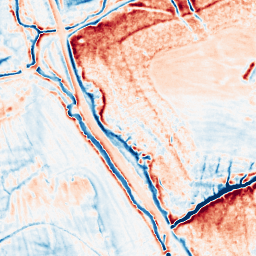
Category: classical
Decomposition family: uniform
Decomposition parameters: size: 10
Upsampling method: linear_exact
Upsampling parameters: scale: 2
Upsampling scale: 2